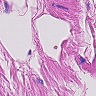
Metastatic tissue present: no